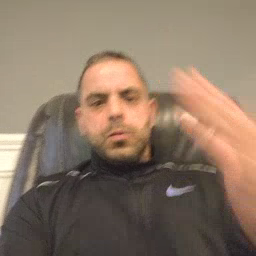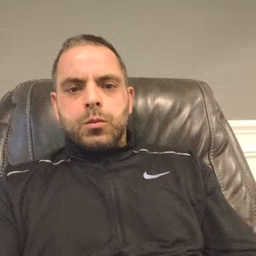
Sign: morning